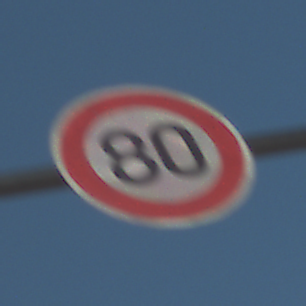
Verkehrszeichen: Geschwindigkeit80
Umgebung: Outdoor, Suburban
Tageszeit: MorningAfternoon
Wetter: PartlyCloudy
Licht: Natural
Jahreszeit: NotSpecified
Kontrast: HighContrast